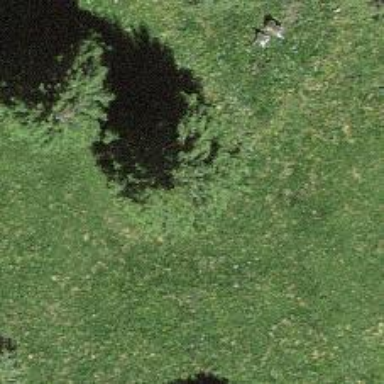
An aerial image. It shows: Single tag "natural: tree."